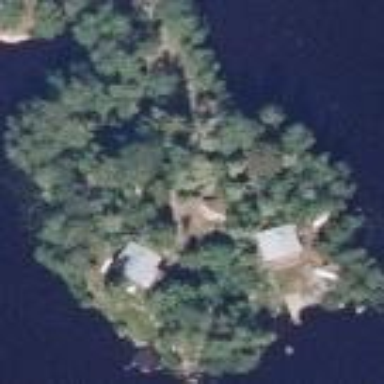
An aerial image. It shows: Islet.